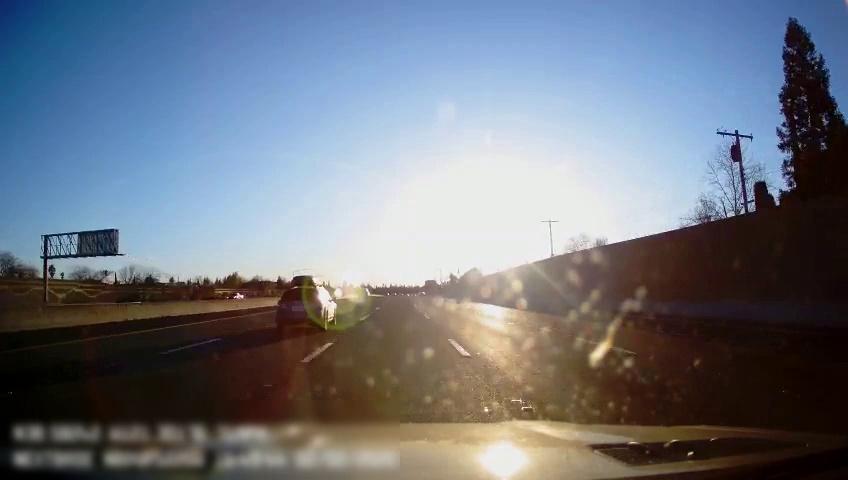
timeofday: Day
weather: Sunny
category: Drivable Space
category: Vehicles | SUV
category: Vehicles | SUV
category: Vehicles | Truck
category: Lanes | Alternate Lane
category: Lanes | Alternate Lane
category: Lanes | Current Lane
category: Lanes | Current Lane
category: Lanes | Alternate Lane